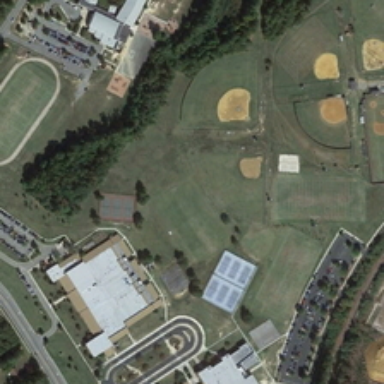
Six baseball fields and a playground are in a school with many green trees and several parking lots .